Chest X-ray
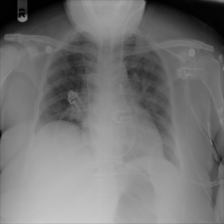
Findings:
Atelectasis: negative
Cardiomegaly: negative
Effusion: negative
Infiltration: positive
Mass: negative
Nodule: negative
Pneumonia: negative
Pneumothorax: negative
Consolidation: negative
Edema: negative
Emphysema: negative
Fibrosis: negative
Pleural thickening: negative
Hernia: negative